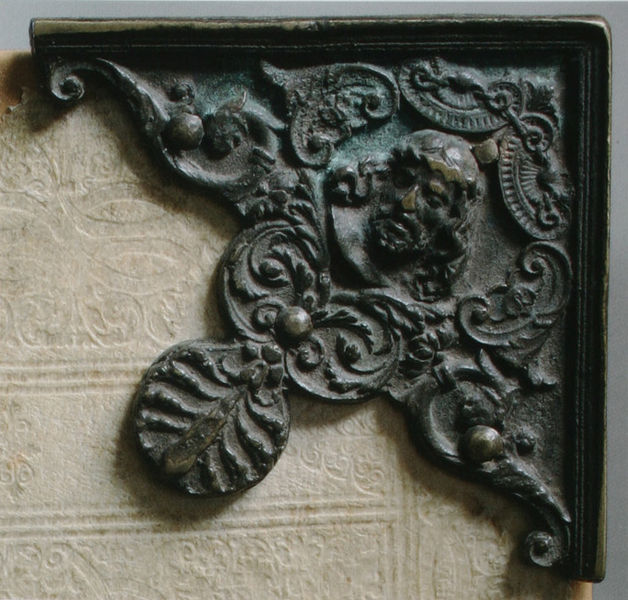
Titel: Bucheinband mit Bronzefassung (Detail)
Künstler: Girolamo Cicogna
Standort: Trient
Institution: Diözesanmuseum
Schlagwörter: blau, blätter, dunkel, kopf, mann, schatten, schlaf, weiß, dreieck, grün, grau, haar, licht, marmor, mund, nase, schmuck, tür, obst, muster, ornament, alt, bart, wand, augen, barock, bibel, bärtig, gesicht, haupt, rahmen, stein, tot, vollbart, füllhorn, flach, haare, blatt, knopf, krone, locken, perle, perlen, scheitel, früchte, keramik, ranken, skulptur, ton, relief, papier, ecke, mauer, rand, detail, büste, figurativ, floral, ornamente, verzierung, metall, bronze, plastik, poliert, geschlossen, gestalt, foto, fotografie, photographie, kante, eisen, erker, messing, buch, motiv, kreuz, kupfer, kugel, kugeln, fliese, kachel, kranz, ranke, photo, fragment, portal, schnörkel, putz, voluten, farbfoto, christus, jesus, kreuzigung, leid, schmerz, leder, blattwerk, dornen, struktur, reif, metal, konsole, volute, muschel, beschlag, insekt, schnecke, käfer, schnecken, vegetabil, applikation, guss, dornenkrone, drache, schlingen, grabmal, bronzeguss, kachelofen, winkel, blei, verstärkung, rocaille, kringel, jeses, patina, lindwurm, rechter winkel, abgewetzt, spinne, ornement, profiliert, angelaufen, grünspan, christuskopf, geprägt, ornamenr, abgenutzt, bornze, schmuckformen, laus, berührt, beschläg, copper, eckrelief, kopfreif, verstärkiung, eckke, schmerzmann, bronzebeschlag, eckverziehrung, eelfenbein